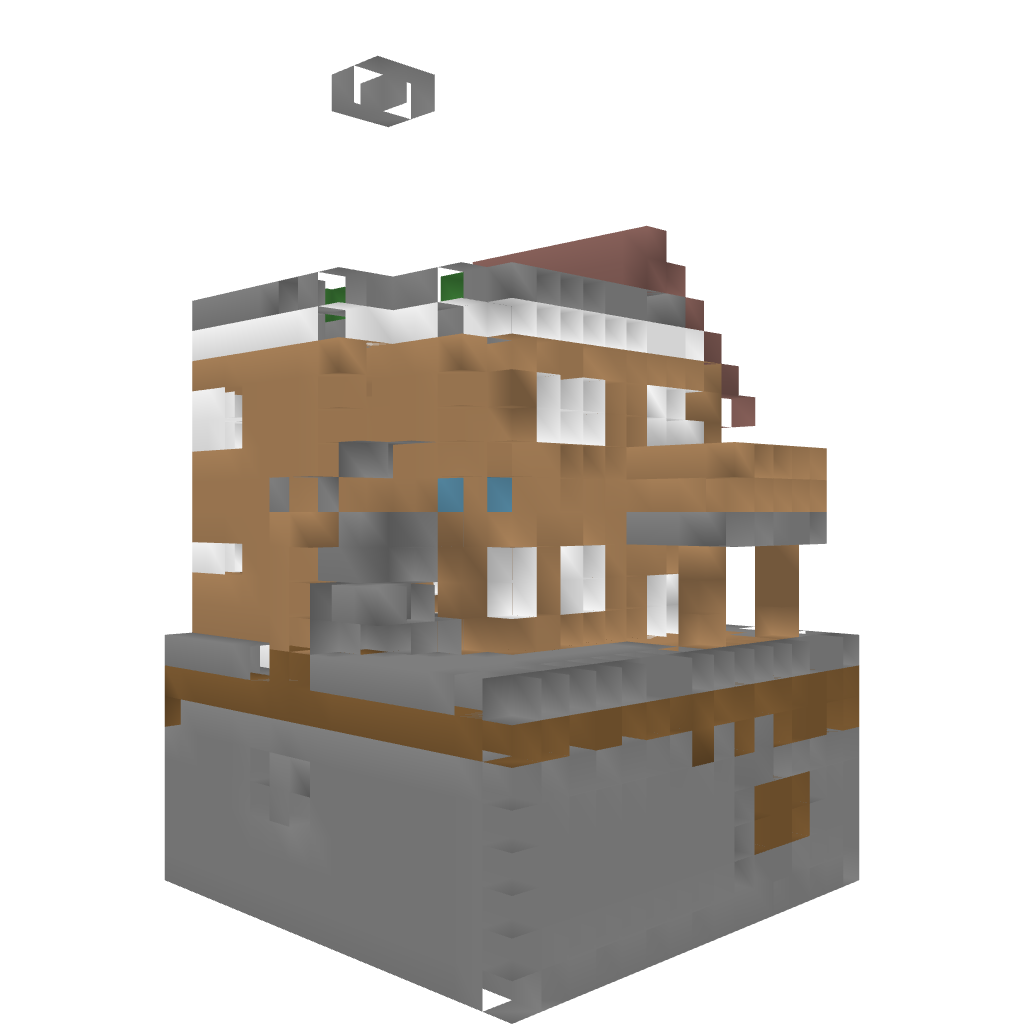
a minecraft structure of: A Schwoerer Haus Building bad low quality